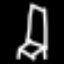
Label: chair